Current action and preconditions to check: trajectory_clear

Your task: For each precondition in the list above, predict whether it will hold at this action.

Consider the current scene as observed from the mobile robot's camera, and analyze the predicted future states of all dynamic agents (e.g., people, animals, vehicles, or any moving entities) within the NEXT SECOND.

IMPORTANT: Only answer "very likely" if you are absolutely certain—based on strong, clear evidence—that a dynamic agent will violate the precondition in the predicted future state. Do NOT answer "very likely" for unlikely, ambiguous, or low-probability risks.

Ask yourself for each precondition: Is there a high probability, with clear and convincing evidence, that the predicted future states of any dynamic agent will interfere with the predicted future state of the currently executing action within the NEXT SECOND, causing that precondition to fail?

Assess the risk level based on these predictions. Use "likely" or "very likely" if motions create a clear risk of interference.

Use "neutral" or "improbable" if agents are nearby but their predicted paths are clearly diverging or non-conflicting.

Failure Risk Categories: "very improbable", "improbable", "neutral", "likely", "very likely"

Answer Format: Output ONLY the probability_of_failure value from these categories: "very improbable", "improbable", "neutral", "likely", "very likely"

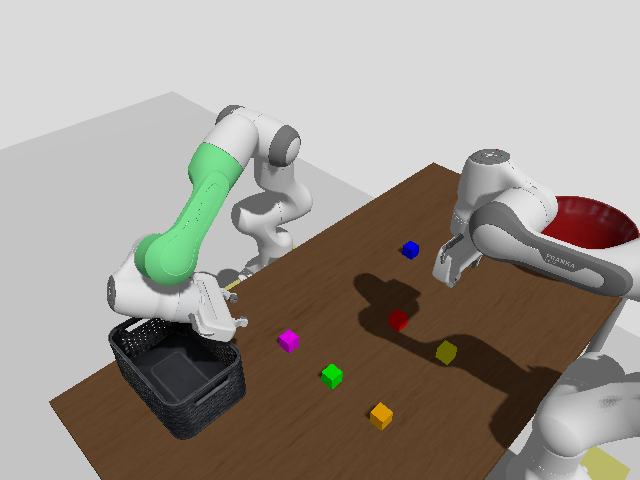

Answer: very improbable